A time-domain waveform of one vibration snapshot from a rolling-element bearing is shown. Classify the bearing condition as one of: normal, inner_race, outer_race, ball.
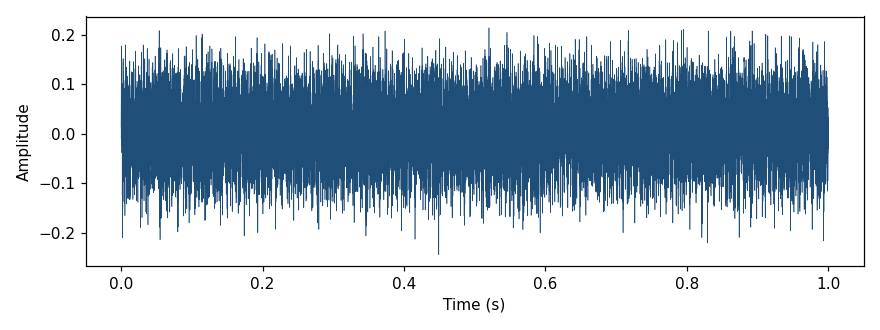
Answer: normal